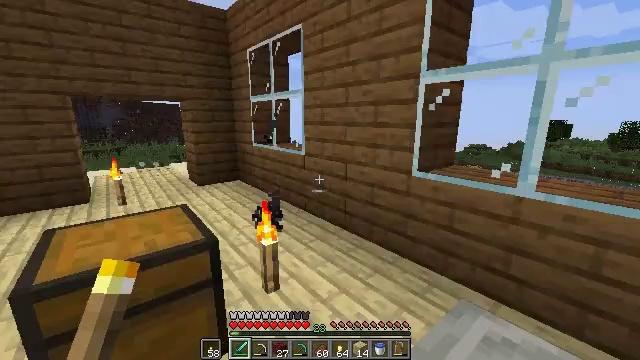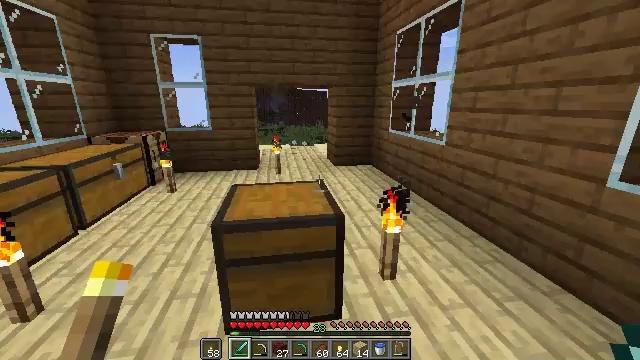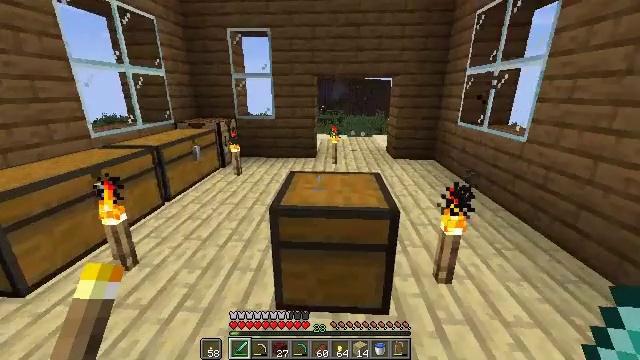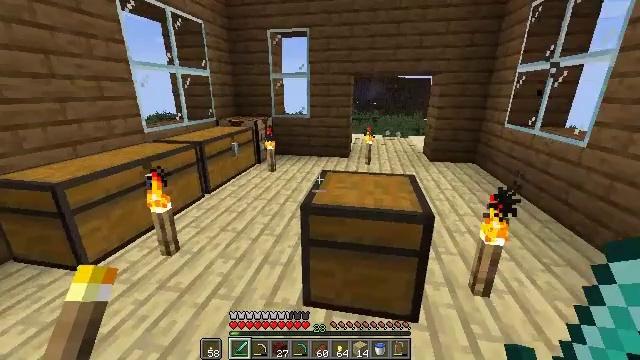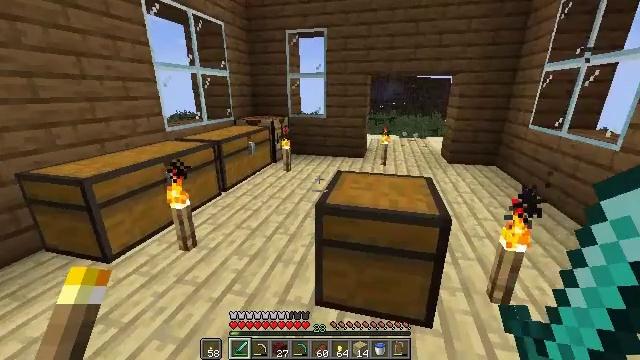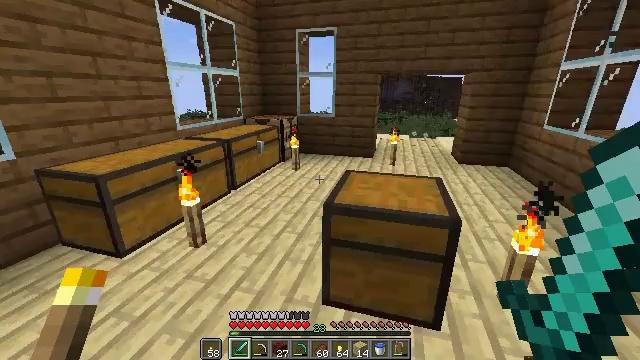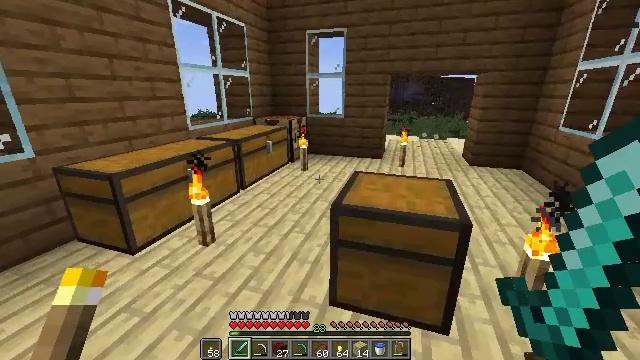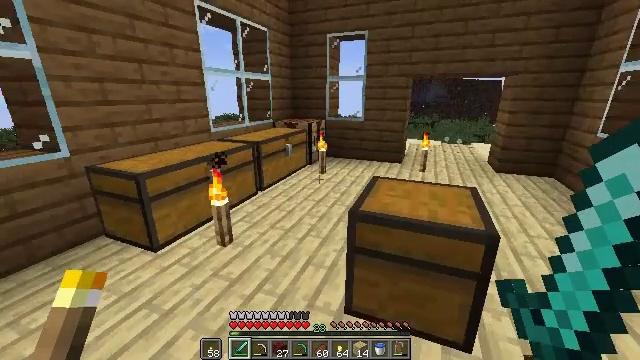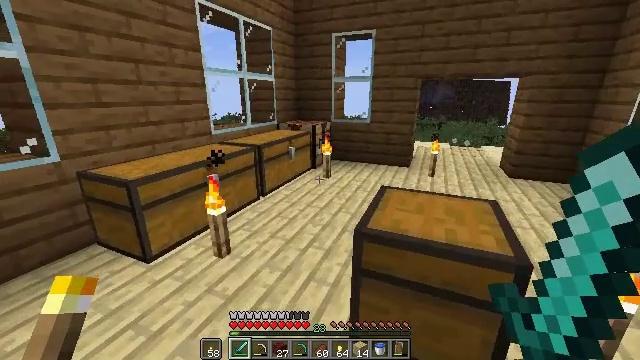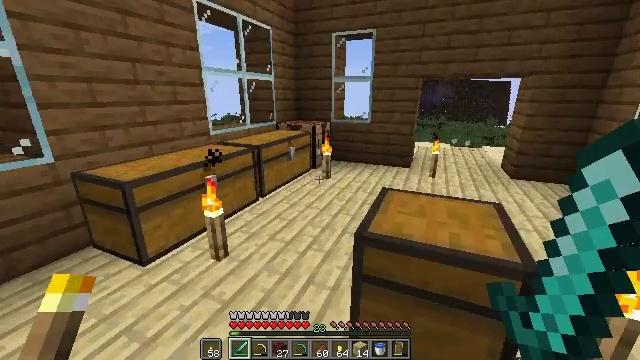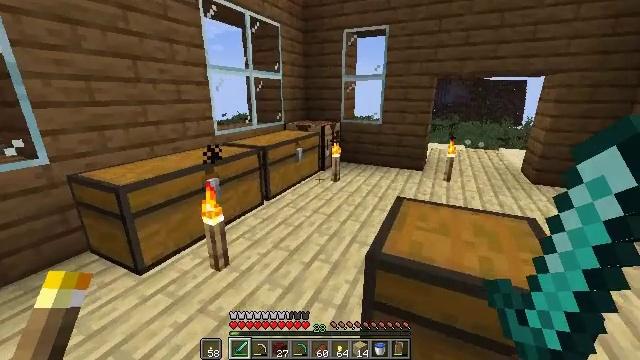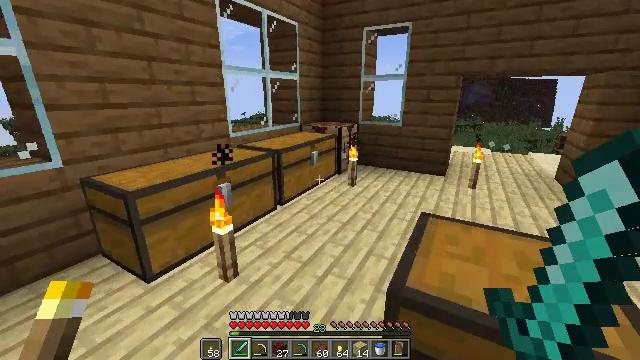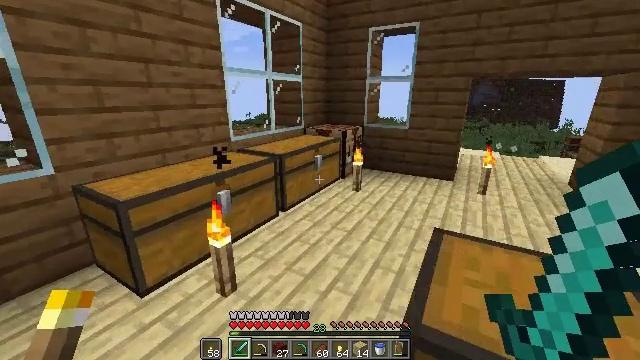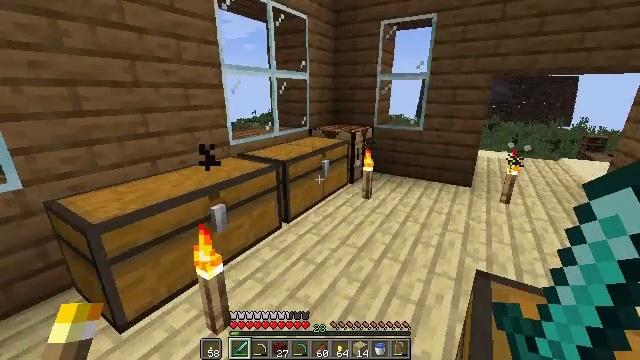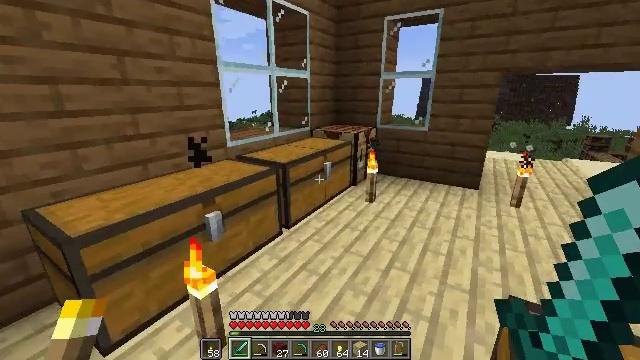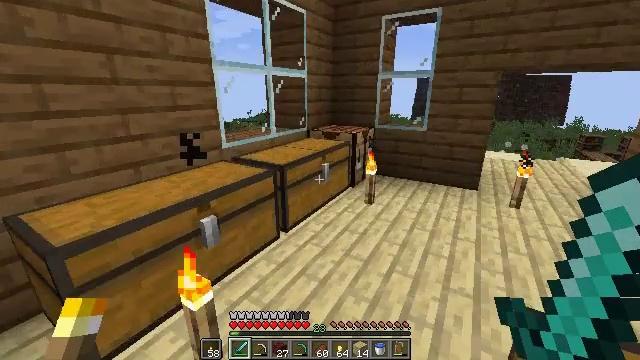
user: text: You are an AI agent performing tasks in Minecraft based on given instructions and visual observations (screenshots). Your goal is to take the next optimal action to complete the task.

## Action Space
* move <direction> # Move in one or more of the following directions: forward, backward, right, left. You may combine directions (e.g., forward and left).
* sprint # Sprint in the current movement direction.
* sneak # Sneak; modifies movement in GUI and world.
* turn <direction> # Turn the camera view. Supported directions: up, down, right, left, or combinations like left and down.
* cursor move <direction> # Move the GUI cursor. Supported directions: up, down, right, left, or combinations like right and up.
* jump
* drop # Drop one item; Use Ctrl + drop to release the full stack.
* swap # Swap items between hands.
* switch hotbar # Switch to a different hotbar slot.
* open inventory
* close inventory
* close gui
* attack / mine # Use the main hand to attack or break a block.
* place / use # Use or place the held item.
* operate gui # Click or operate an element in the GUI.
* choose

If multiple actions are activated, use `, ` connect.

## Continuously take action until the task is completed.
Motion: motion action
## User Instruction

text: Craft the gold ingot using the furnace.
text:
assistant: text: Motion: turn left and down
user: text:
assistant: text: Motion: turn left and down
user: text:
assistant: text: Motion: turn left
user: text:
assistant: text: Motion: turn left
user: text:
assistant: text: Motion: turn left
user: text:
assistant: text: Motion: turn left
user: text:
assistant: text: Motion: move forward, turn left
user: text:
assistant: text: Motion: move forward, turn left
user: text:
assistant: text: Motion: move forward
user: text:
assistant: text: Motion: move forward, turn left
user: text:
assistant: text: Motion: move forward, turn left
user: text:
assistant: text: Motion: move forward
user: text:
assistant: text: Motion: move forward, turn left
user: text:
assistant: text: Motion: move forward
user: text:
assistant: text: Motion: move forward
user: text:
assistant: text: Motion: move forward, turn right
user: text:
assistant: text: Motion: move forward, turn right
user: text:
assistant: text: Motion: move forward, turn right and up
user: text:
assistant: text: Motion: move forward, sprint, turn right and up
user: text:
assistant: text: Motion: move forward, sprint, turn right and up
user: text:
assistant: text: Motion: move forward, sprint, turn right and up
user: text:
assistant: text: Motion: move forward, sprint, turn right
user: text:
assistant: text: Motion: move forward, sprint, turn right
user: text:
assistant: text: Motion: move forward, sprint
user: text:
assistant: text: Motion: move forward, sprint
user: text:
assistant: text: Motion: move forward and move right, sprint
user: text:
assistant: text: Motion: move forward and move right, sprint
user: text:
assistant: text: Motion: move forward and move right, sprint
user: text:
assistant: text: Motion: move forward and move right, sprint
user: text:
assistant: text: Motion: move forward, sprint